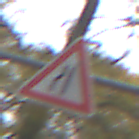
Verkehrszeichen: EinseitigVerengteFahrbahnLinks
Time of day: Midday
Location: Outdoor (Nature)
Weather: Overcast
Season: Autumn
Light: Natural